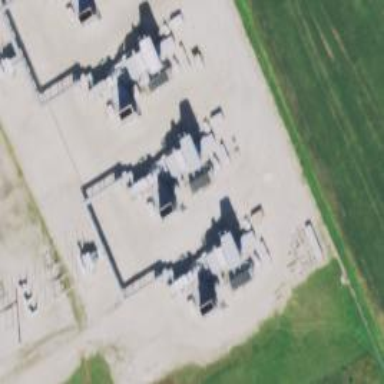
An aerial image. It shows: Gas turbine generator.